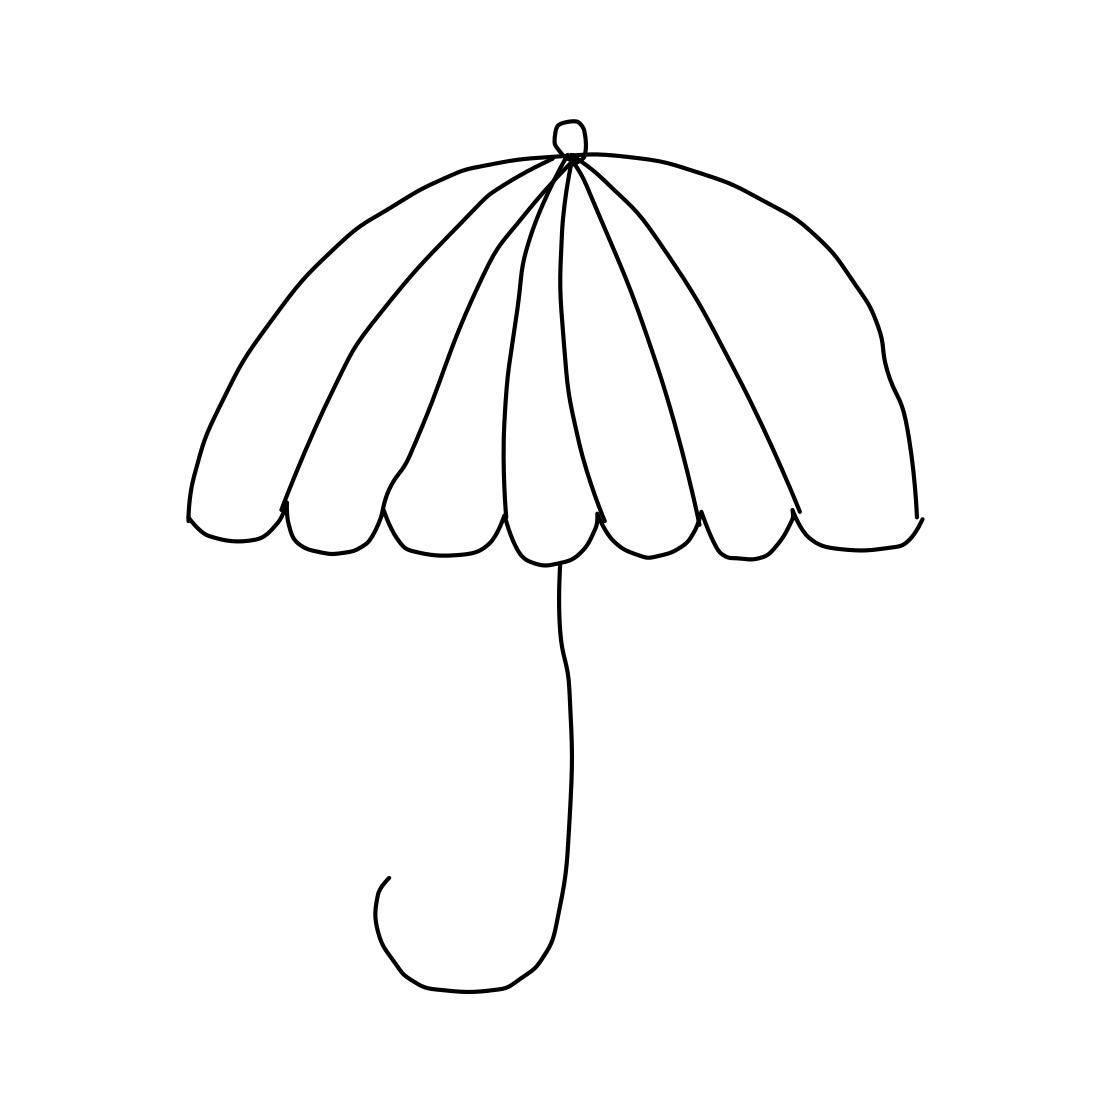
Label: umbrella